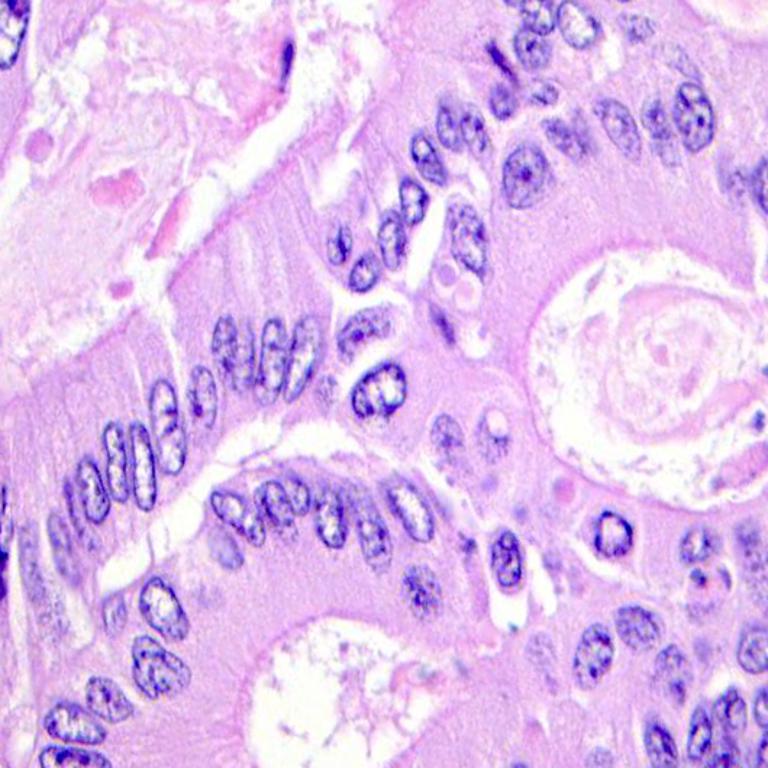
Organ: colon
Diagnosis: adenocarcinomas